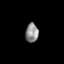
Tissue: skin
Cell type: Epithelial cells
Senescence score: 0.2574
Nuclear area (px): 240
Mean DAPI intensity: 142.483